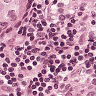
Metastatic tissue present: yes